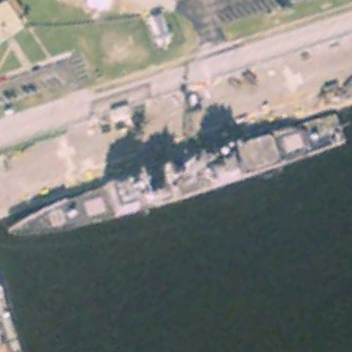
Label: cruiser